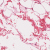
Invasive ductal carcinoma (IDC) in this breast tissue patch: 0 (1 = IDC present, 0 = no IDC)